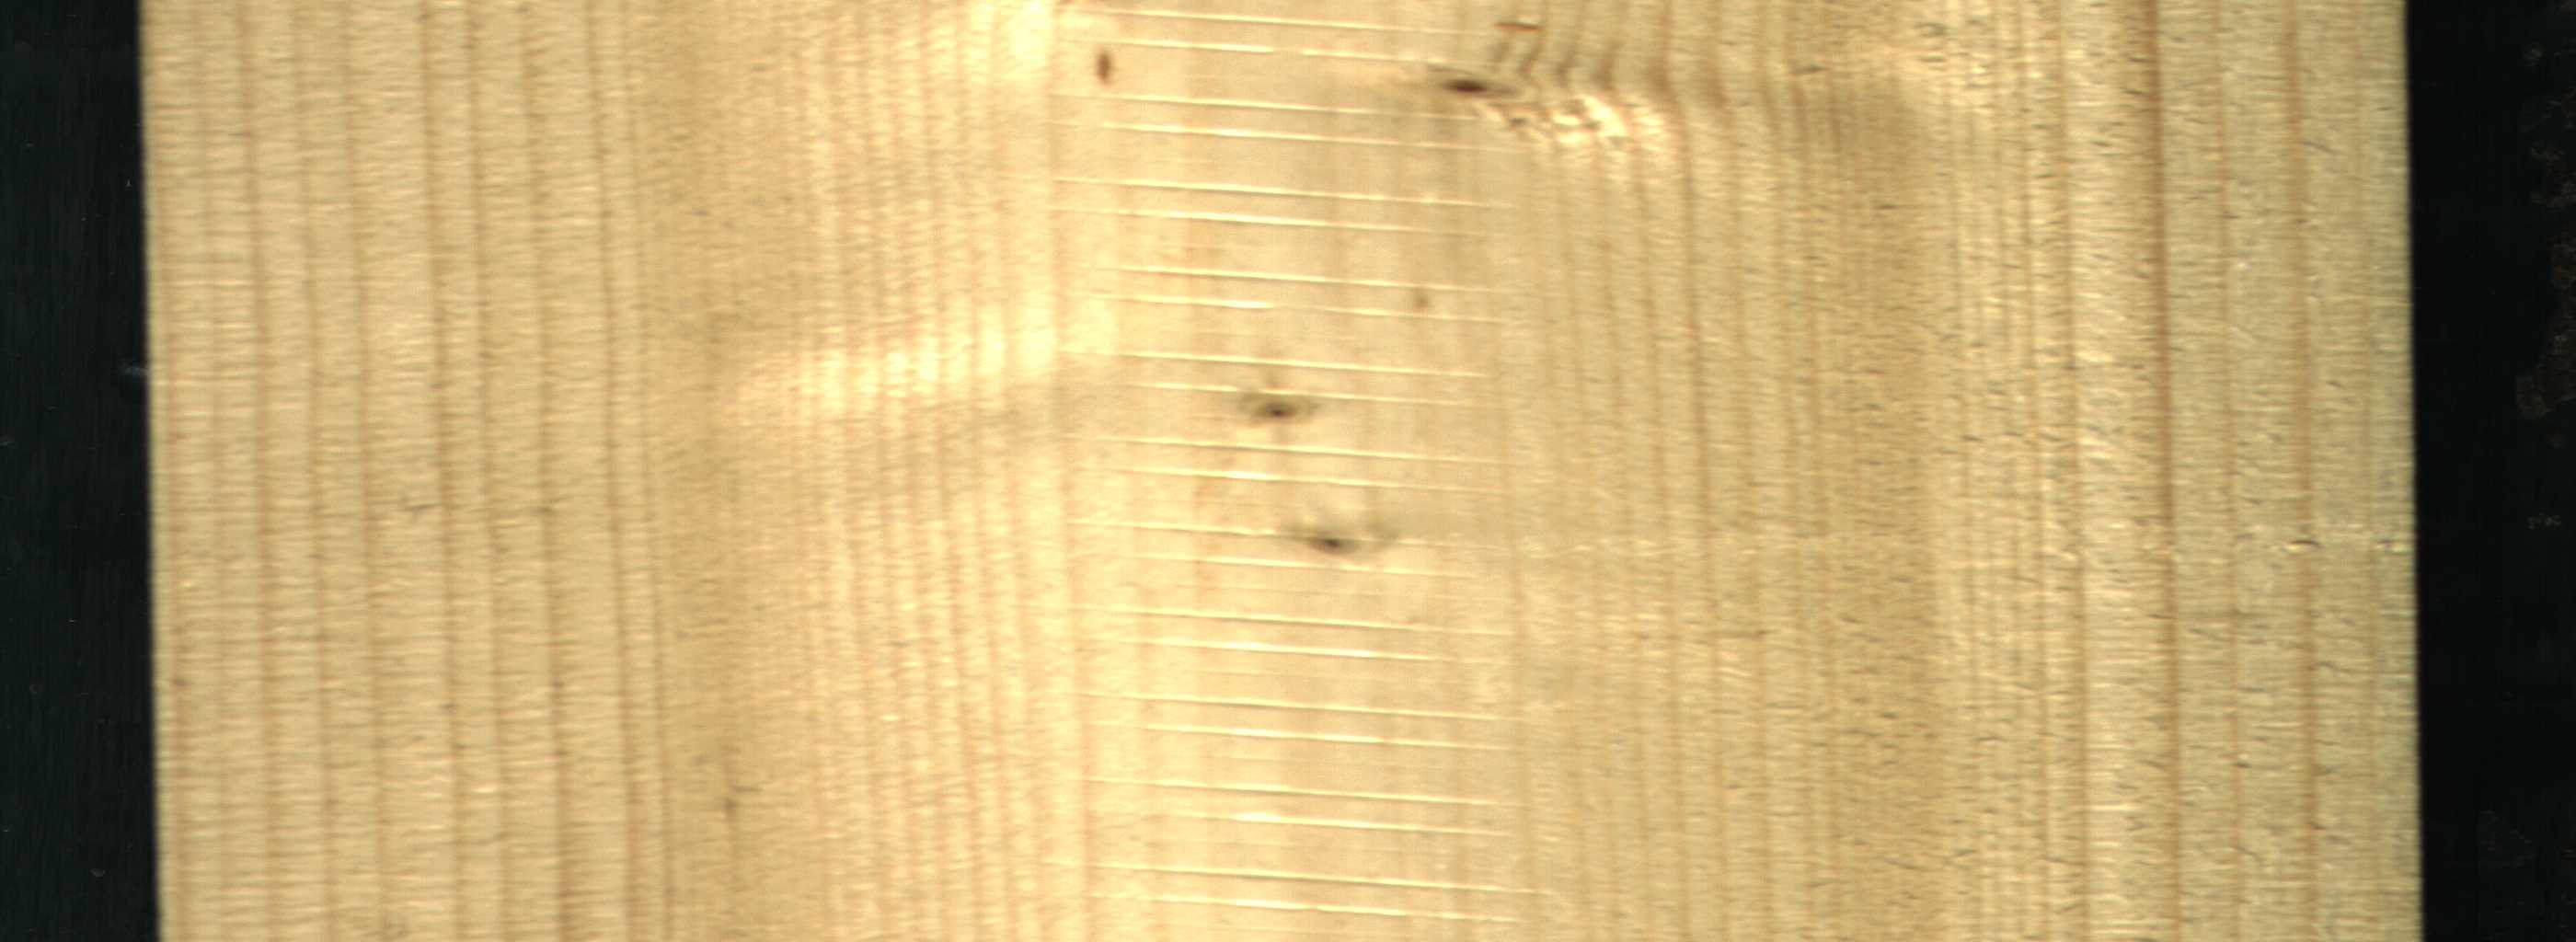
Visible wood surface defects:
Live_Knot
Live_Knot
Live_Knot